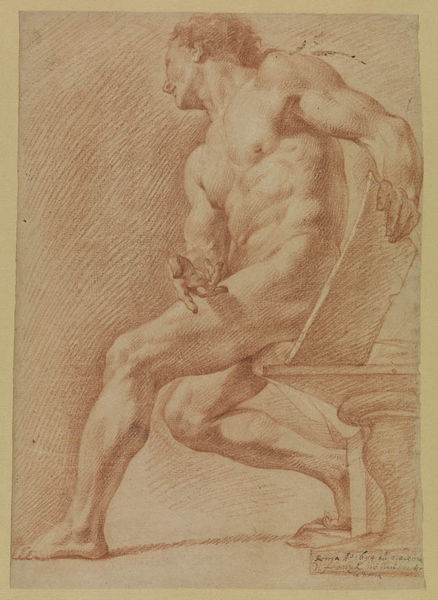
Titel: Sitzender männlicher Akt nach links, in Untersicht
Künstler: Johann Martin Schuster
Standort: Karlsruhe
Institution: Staatliche Kunsthalle Karlsruhe
Schlagwörter: akt, fuß, hand, held, kopf, körper, mann, nackt, nackter, schatten, weiß, sitzen, bewegung, brust, finger, geste, glas, haar, hintergrund, kreide, licht, marmor, mund, nase, ohr, profil, rücken, skizze, stuhl, säule, tisch, zeichnung, blick, rot, jung, anatomie, arm, arme, augen, gesicht, halten, mensch, sockel, stein, bild, hände, portrait, signatur, spiegel, auge, haare, pose, sessel, sitzend, blatt, theater, kinn, locken, rechts, renaissance, schulter, amphore, beine, bein, füße, schrift, papier, modell, sitz, spiegelbild, studie, grafik, graphik, schattierung, bank, drehen, hocker, tafel, steif, zeigefinger, kraft, muskeln, sitzt, bauch, platte, knie, model, schenkel, waden, zeigen, fallen, striche, name, abgewandt, abwenden, muskulös, hüften, nacktheit, stütze, erschrecken, moses, rippen, brett, schraffur, schrafur, seite, text, knien, strich, leinwand, schraffiert, bleistift, gestik, entwurf, pinsel, stift, gedreht, pergament, rückansicht, verzweiflung, jüngling, männlich, angewinkelt, muskel, schmerz, sturz, rötlich, nact, plan, ganzkörperporträt, apoll, dürer, block, drehung, angespannt, hält, verdreht, gestreckt, menschlich, rötel, zeichner, männerakt, akademie, platt, abwehr, michelangelo, vorzeichnung, leonardo, da vinci, baluster, adonis, prfil, aktstudie, rost, glied, verlorenes profil, zeigegestus, steinplatte, aktmodell, röthel, anspannung, main, akademisch, rötelzeichnung, sixpack, krampf, corps, muskolös, homme, srehen, röthelzeichnung, 16. jhdt, 1613, rötelstife, blick angewandt, tagel, röltel, zeiuchner, männliches modell, akademiestudie